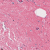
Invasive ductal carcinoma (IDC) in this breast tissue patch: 0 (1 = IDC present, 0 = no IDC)